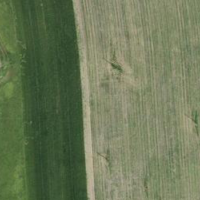
EUNIS habitat code: 52
Species observed at this site:
Lathyrus pratensis